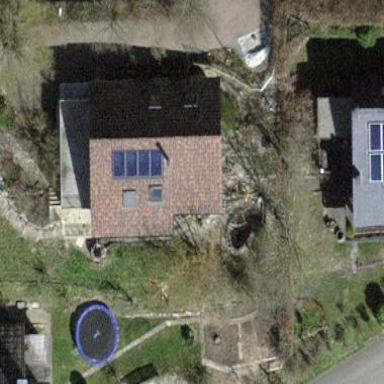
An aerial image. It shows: Building with tiled roof.